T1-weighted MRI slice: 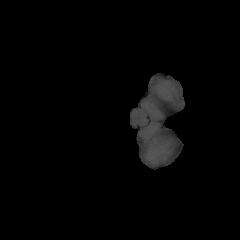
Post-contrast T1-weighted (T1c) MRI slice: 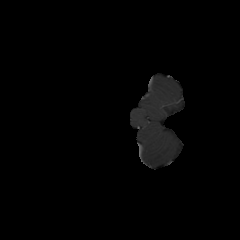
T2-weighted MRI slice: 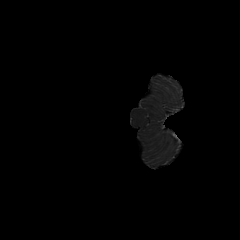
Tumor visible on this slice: no